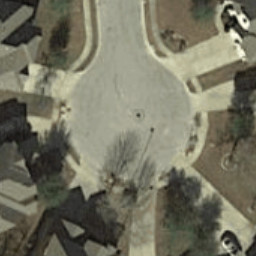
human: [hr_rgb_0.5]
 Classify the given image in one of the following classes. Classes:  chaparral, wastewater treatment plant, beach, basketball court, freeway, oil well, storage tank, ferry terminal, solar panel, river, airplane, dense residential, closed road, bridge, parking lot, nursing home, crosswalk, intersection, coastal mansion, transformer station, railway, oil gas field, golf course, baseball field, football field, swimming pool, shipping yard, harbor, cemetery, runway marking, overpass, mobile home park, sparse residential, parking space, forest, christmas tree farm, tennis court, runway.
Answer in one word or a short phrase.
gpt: closed road